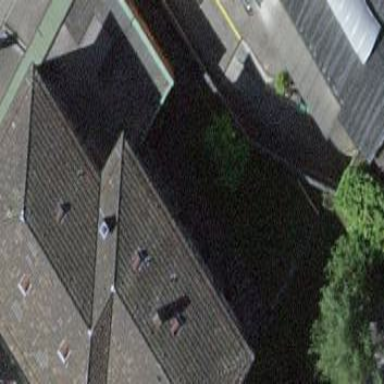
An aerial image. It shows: Building.